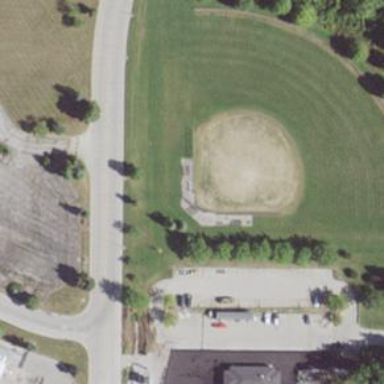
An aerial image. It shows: Baseball pitch for leisure land activities.